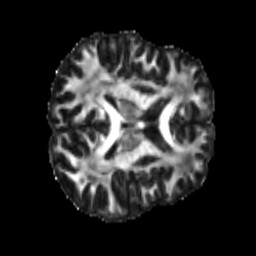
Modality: FA
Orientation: axial
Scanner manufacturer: siemens
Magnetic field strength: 3 T
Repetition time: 4 s
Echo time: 0.0594 s